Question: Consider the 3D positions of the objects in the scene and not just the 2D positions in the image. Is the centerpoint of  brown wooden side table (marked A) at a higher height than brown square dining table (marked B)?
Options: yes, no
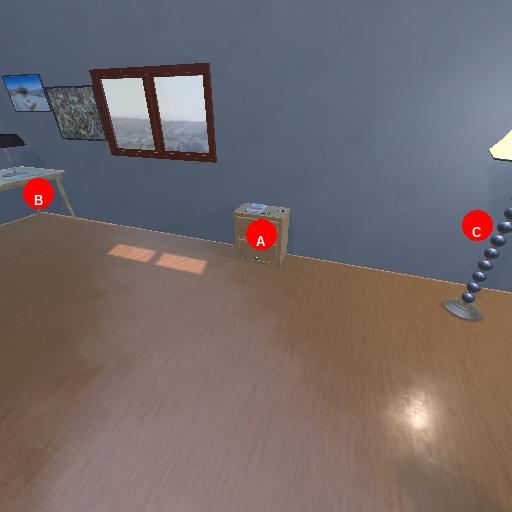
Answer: yes